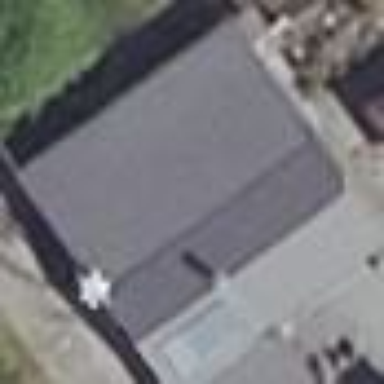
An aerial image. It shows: Shed building.